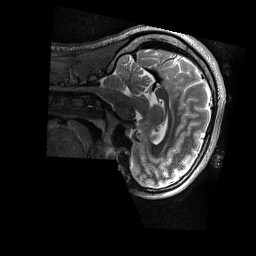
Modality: T2w
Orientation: sagittal
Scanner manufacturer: siemens
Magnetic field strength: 3 T
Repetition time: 3.2 s
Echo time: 0.564 s